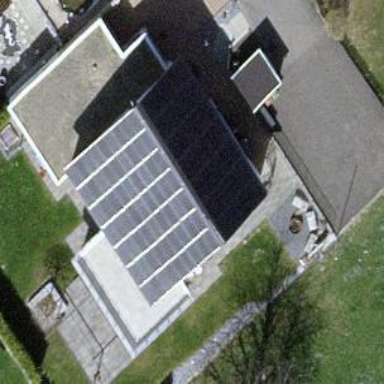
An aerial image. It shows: Solar power generator utilizing photovoltaic technology with solar photovoltaic panels.